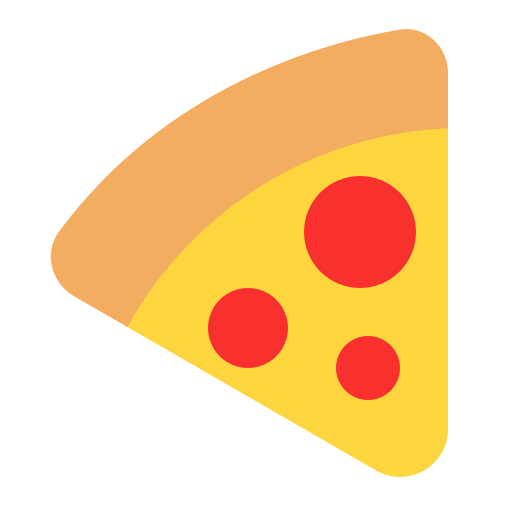
pizza flat